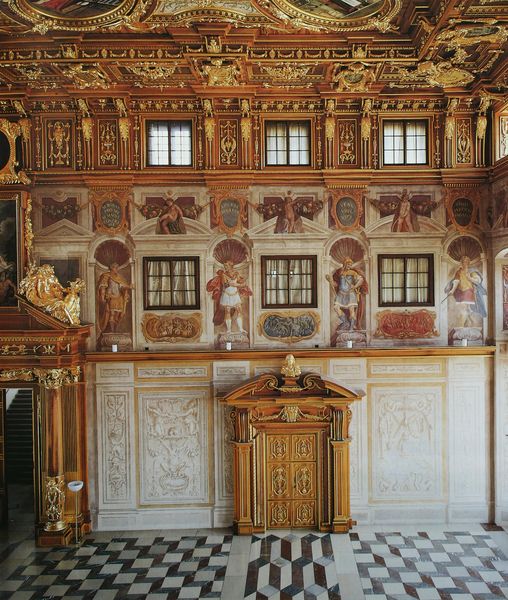
Titel: Östlicher Teil der Nordwand des Goldenen Saales
Künstler: Johann Matthias Kager
Standort: Augsburg
Institution: Rathaus
Schlagwörter: blau, gemälde, weiß, grün, ocker, braun, bunt, fenster, holz, licht, marmor, raum, schmuck, schwarz, säule, säulen, tür, zimmer, rot, schloss, malerei, muster, ornament, schachbrett, schachbrettmuster, alt, wand, architektur, barock, rahmen, schale, schüssel, sockel, stein, innenraum, vorhang, kirche, boden, gold, interieur, decke, personen, renaissance, engel, putto, skulptur, relief, bilder, rahmung, fassade, italien, perspektive, türen, fußboden, parkett, giebel, türe, grisaille, pilaster, saal, figuren, kuppel, treppe, kaiser, gardinen, vorhänge, detail, büste, dekor, ornamente, verzierung, wandgemälde, wandmalerei, stuck, aufgang, stufen, tiefe, tor, halle, foto, fotografie, photographie, eingang, nische, gewölbe, vergoldet, palast, fliesen, schwarzweiß, holzdecke, kacheln, mosaik, pracht, rathaus, darstellung, kapitell, intarsien, schnitzerei, würfel, girlanden, photo, fries, portal, tore, wappen, rauten, skulpturen, statuen, farbfoto, residenz, krieger, fresken, treppenhaus, kasetten, kassetten, kassettendecke, konsolen, heilige, muschel, fresko, marmorboden, golden, muscheln, fließen, prunk, emblem, putten, bemalung, steinboden, illusion, dreiecke, aschenbecher, aufnahme, arabesken, verzierungen, fresco, vertäfelung, autriche, mamor, wandnische, quadratisch, kassette, ror, feston, nischen, ädikula, attika, kasettendecke, oberlicht, festons, stadtpalais, festsaal, travee, prachtvoll, naturstein, augsburg, wandverkleidung, wiederaufbau, räumlich, scheinarchitektur, feldherren, stuk, embleme, figurine, assade, kaisersaal, cornelis, goldener saal, augentäuschung, camera, augsburger rathaus, deckenschnitzerei, herrscherfiguren, kniegeschoss, kriegszerstört, musschelkonchen, prange, römische kaiser, würfelmosaik, raumwirkung, wandaufteilung, maromorboden, skulpzuren